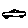
Label: car